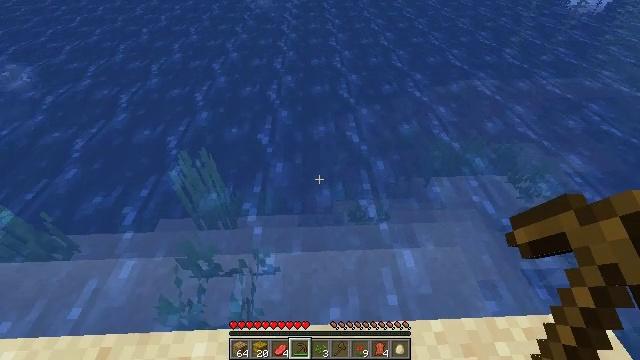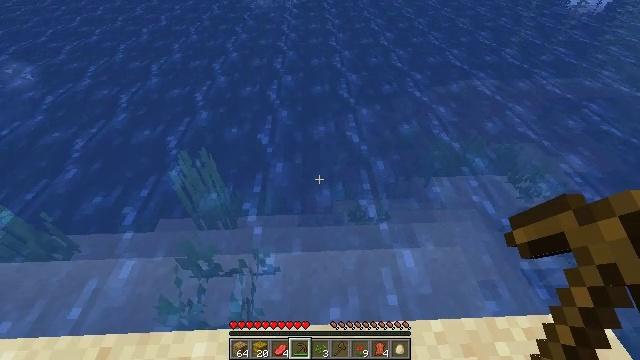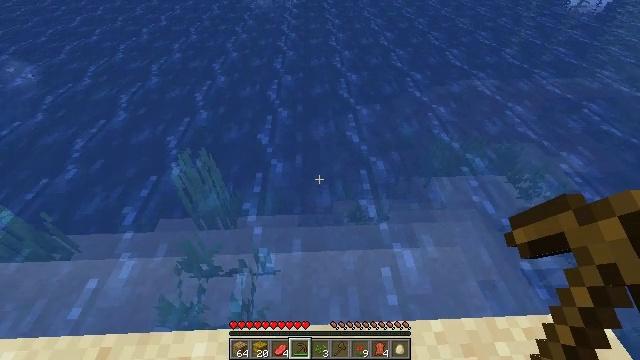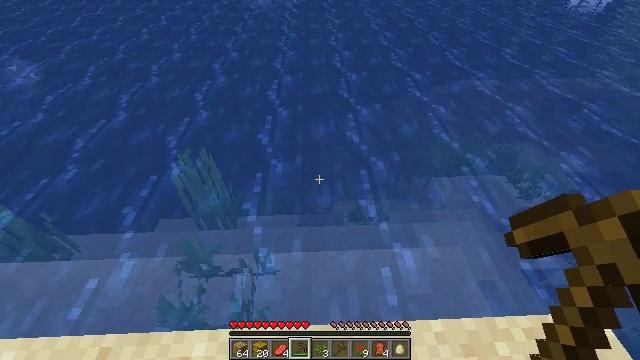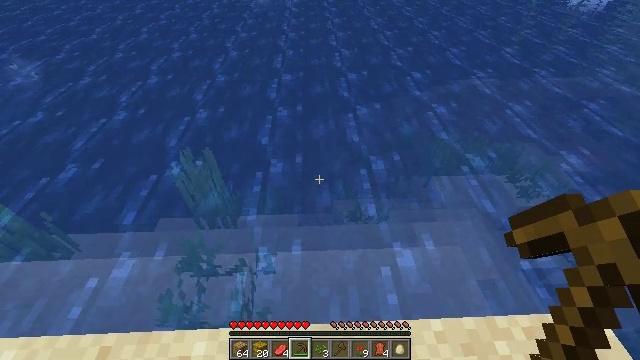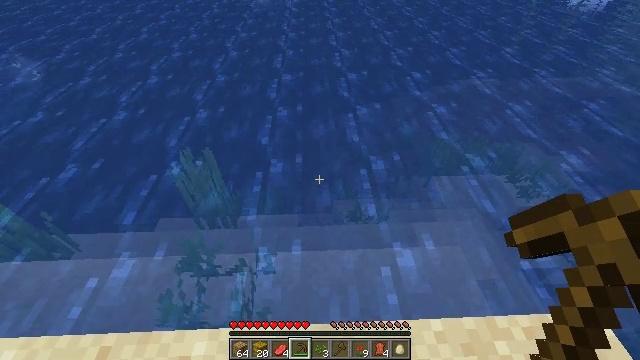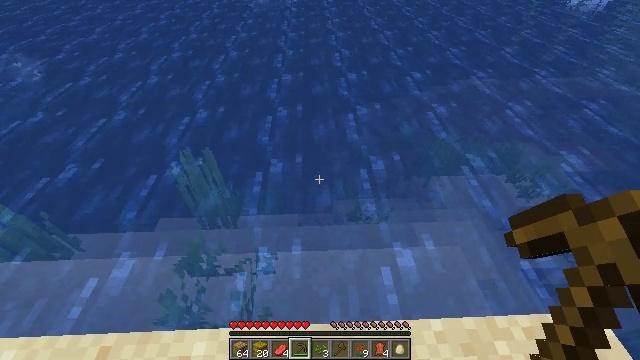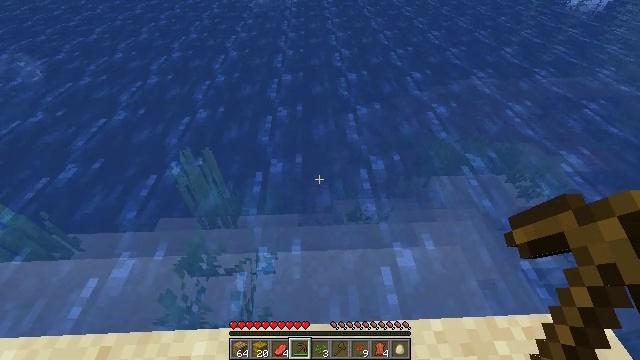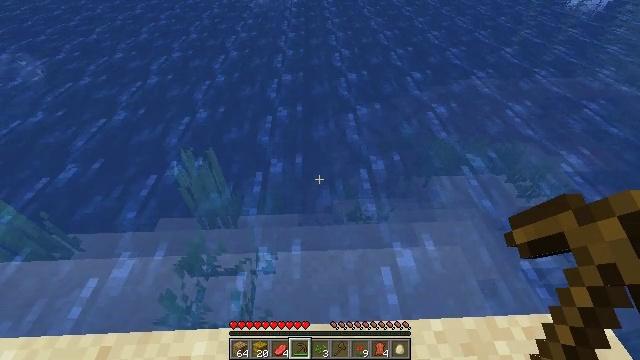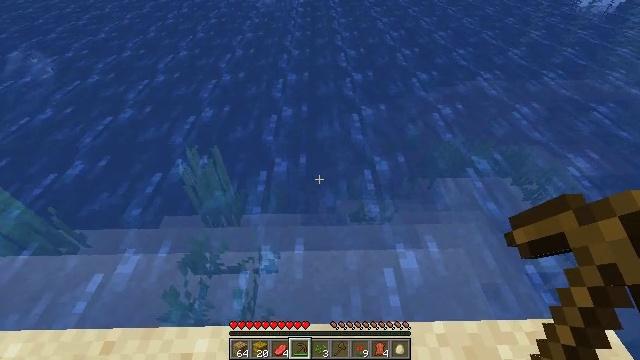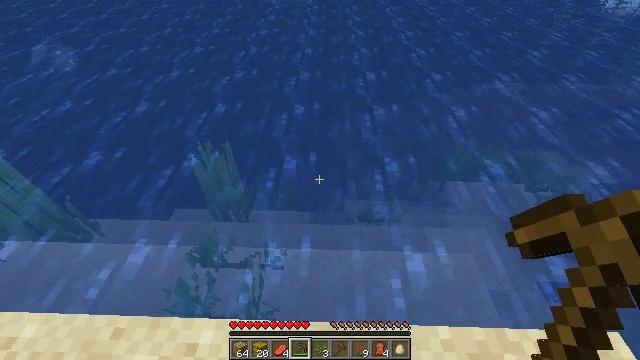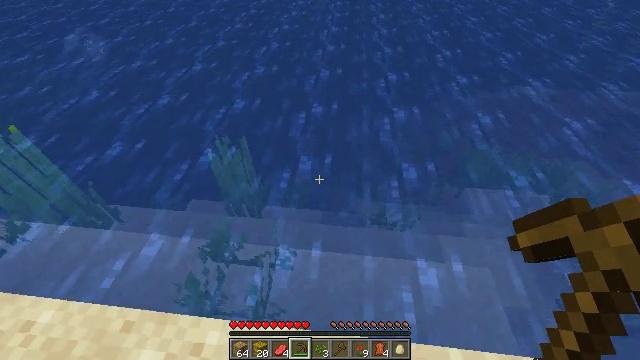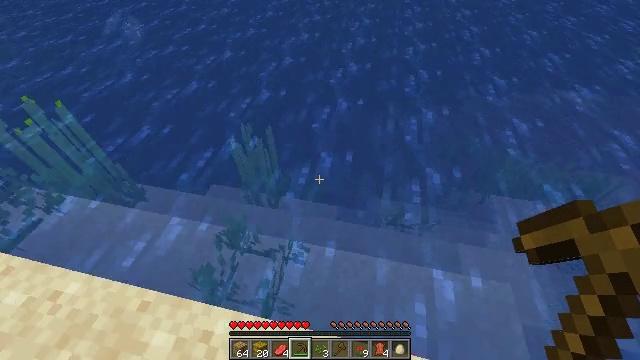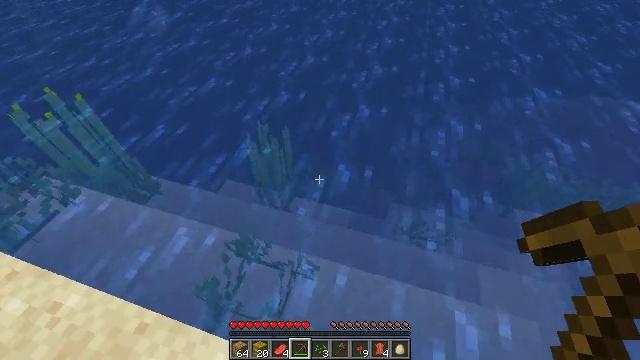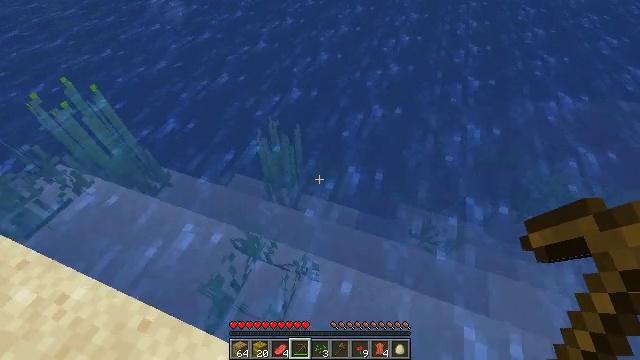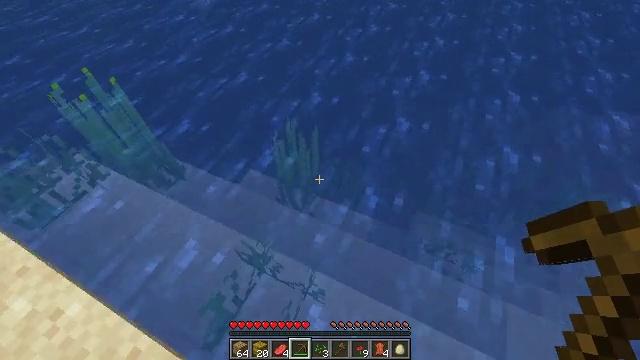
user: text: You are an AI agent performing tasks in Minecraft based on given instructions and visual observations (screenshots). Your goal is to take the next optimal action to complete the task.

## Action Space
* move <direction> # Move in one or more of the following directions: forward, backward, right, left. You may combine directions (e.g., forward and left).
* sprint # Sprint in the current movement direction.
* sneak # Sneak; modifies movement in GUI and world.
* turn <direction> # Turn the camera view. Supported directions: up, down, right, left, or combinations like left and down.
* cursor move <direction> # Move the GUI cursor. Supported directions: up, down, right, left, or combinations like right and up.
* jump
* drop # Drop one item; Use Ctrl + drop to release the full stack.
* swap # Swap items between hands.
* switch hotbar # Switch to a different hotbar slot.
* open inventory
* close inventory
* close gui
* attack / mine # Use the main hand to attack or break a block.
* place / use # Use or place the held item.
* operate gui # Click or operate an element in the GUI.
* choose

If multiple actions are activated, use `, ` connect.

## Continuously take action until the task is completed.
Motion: motion action
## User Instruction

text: Break the tall seagrass.
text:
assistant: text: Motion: no_op
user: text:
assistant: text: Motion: no_op
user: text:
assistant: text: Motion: no_op
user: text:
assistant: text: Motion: no_op
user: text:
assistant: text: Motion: no_op
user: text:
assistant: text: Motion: no_op
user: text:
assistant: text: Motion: no_op
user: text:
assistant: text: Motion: no_op
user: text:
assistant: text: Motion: turn left
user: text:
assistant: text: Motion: turn left
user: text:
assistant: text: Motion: move forward, turn left
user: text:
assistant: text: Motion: move forward, turn left and down
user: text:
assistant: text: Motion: move forward, turn left and down
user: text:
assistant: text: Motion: move forward, turn left and down
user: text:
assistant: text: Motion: move forward, turn left and down
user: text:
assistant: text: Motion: move forward, turn left
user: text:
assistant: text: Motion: move forward, turn left
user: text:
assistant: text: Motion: move forward, turn left
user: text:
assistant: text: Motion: move forward, turn left
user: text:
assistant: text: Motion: turn left and up
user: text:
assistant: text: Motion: turn left
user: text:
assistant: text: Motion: turn left and up
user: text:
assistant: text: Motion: turn left
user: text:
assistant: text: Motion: move forward, turn left and up
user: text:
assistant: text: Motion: move forward
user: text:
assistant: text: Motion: move forward, turn up
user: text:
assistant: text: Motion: move forward, turn right and up
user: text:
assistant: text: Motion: move forward, turn right and up
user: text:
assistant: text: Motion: move forward
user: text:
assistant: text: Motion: move forward